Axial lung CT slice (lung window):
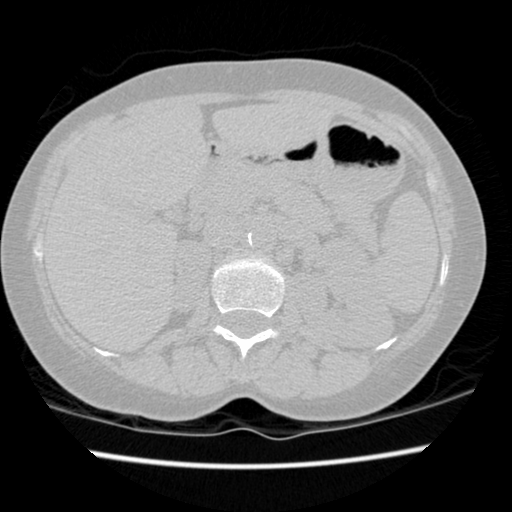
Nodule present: no